Question: Trying to use the 'EWS Managed API 2.0' for my 'MicroSoft .Net 4.0 (C#, WinForms)' application.
I have downloaded the 'EWS Managed API 2.0' and have added a reference to the 'Microsoft.Exchange.WebServices.dll' in my application from 'Visual Studio 2010' as required. But I am still unable to include this library with the 'using' statement as follows.
'''
using Microsoft.Exchange.WebServices.Data
'''
> Error: The type or namespace name 'Exchange' does not exist in the
namespace 'Microsoft' (are you missing an assembly reference?)

Note: For referencing the API, I have followed the instructions in the following MSDN article:
<URL>
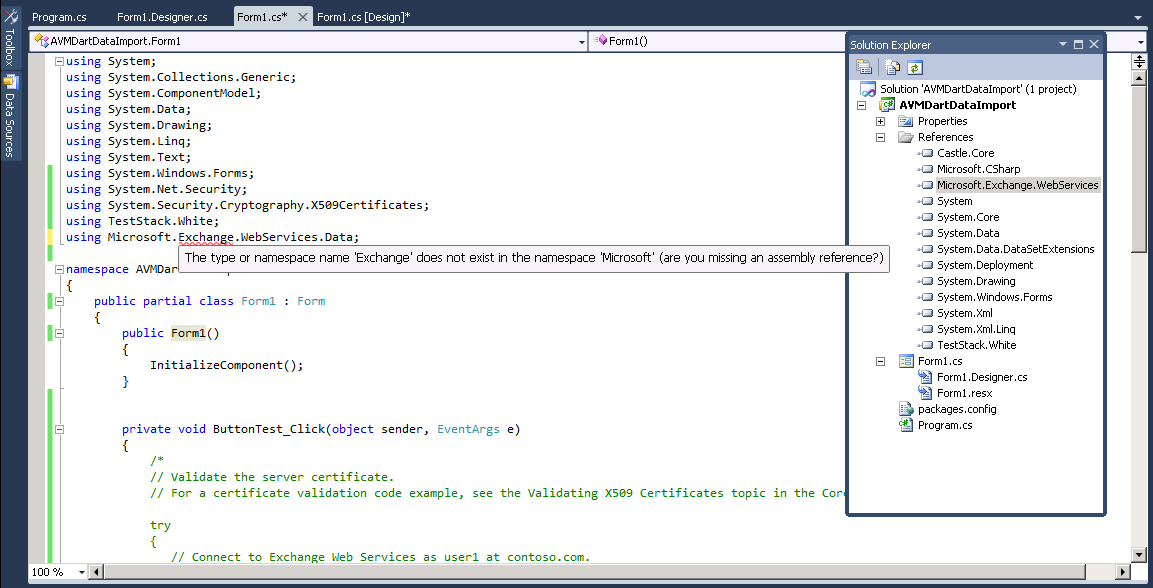
Answer: The target framework of the project needs to be changed from ".NET Framework 4 Client Profile" to ".NET Framework 4" and that will fix this error.